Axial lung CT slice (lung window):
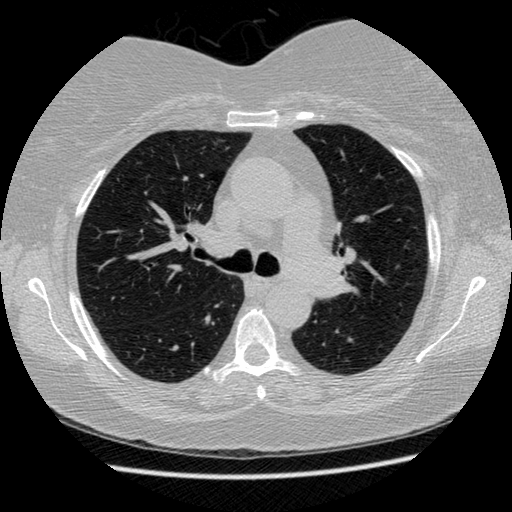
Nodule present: no